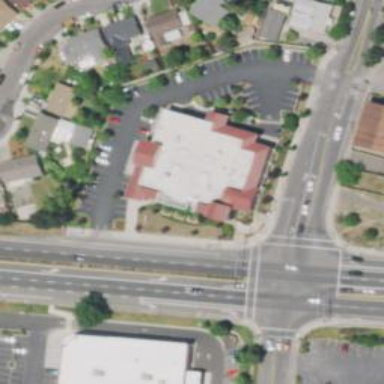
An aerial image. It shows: Building.